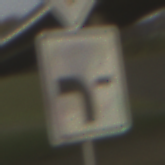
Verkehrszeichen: VerlaufVorfahrtsstrasse6
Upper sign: Vorfahrtsstrasse
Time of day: SunriseSunset
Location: Outdoor (Suburban)
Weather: PartlyCloudy
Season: NotSpecified
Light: Natural